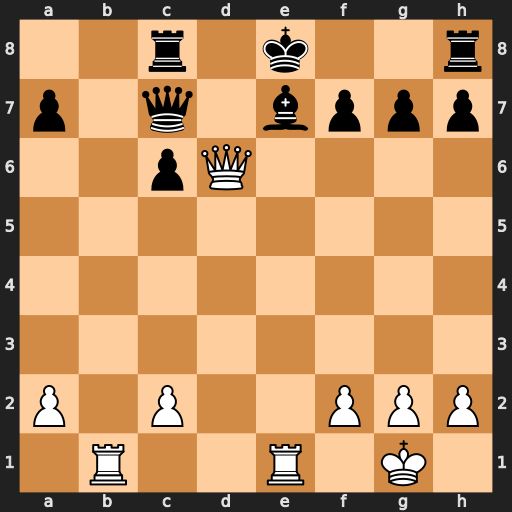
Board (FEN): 2r1k2r/p1q1bppp/2pQ4/8/8/8/P1P2PPP/1R2R1K1
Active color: w
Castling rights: k
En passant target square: -
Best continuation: Qxc7 Rxc7 Rb8+